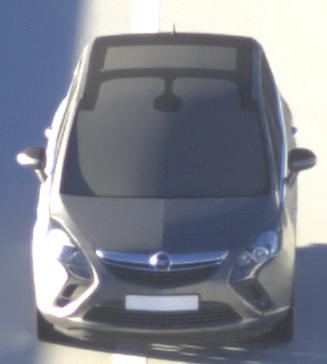
Make: Opel
Model: Zafira Tourer 1.8
Detailed model: Zafira (C) Tourer
Model produced from: 2012/01
Model produced until: 2015/06
Doors: 5
Color: gray
Road condition: dry road
Daytime: sunrise or sunset
Contrast: high contrast